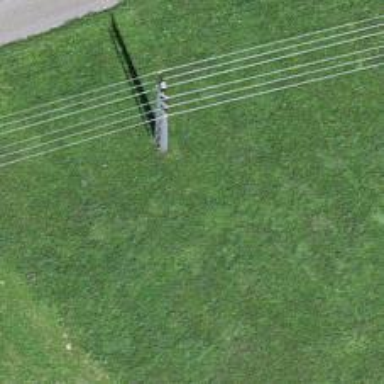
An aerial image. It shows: Power pole.